Question: I'm using PCA to generate the Biplot from my dataset <URL> with the tool S-Plus
The script to run my data is:
'''
a= princomp(x = ~ ., data = Week.2.Mon.portsweep,scores=T,cor =F)
a$loadings
a$scores
biplot(a,scale=F)
'''
The biplot result is

With my knowledge, I interpret the biplot as following:
1. Left & bottom axes: Scores of PC1 & PC2
2. Right & top axes: Loadings values of PC1 & PC2
3. The observations are in black and plotted based on the scores of PCs
4. The arrow vectors indicate which variables account for most of PCs.
5. The position of arrow name is based on combination of loading values of PC1&PC2
6. Arrow length - ???
However, I dont know the what the length of arrow is based on.
I read some references that the length of arrow is proportion of variance. Is that true? How can we calculate it based on the biplot graph?
Could you guys help me ? Thanks
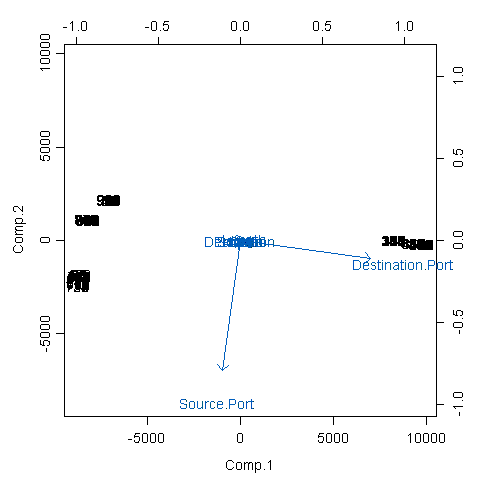
Answer: I looked inside the 'stats:::biplot.princomp' and 'stats:::biplot.default'. The lengths of arrows are calculated as follows.
(1) The 'scale = F' option of 'biplot' is specified.
'''
# Data generating process
set.seed(12345)
library(MASS)
n <- 100
mu <- c(1,-2,-0.5)
Sigma <- diag(rep(1,3))
X <- mvrnorm(n, mu=mu, Sigma=Sigma)
pca <- princomp(X, cor=T, scores=T)
biplot(pca, choices = 1:2, scale = F)
# Calculates arrow lengths
lam <- 1
len <- t(t(pca$loadings[, 1:2]) * lam)*0.8
# Plot arrows in green and see if overlap the red ones
mapply(function(x,y) arrows(0, 0, x, y, col = "green",
length = .1), x=len[,1], y=len[,2])
'''
<URL>
(2) The 'scale = 0.5' option of 'biplot' is specified.
'''
scale <- 0.5
biplot(pca, choices = 1:2, scale = scale)
lam <- (pca$sdev[1:2]*sqrt(pca$n.obs))^scale
len <- t(t(pca$loadings[, 1:2]) * lam)*0.8
mapply(function(x,y) arrows(0, 0, x, y, col = "green", length = .1),
len[,1], len[,2])
'''
<URL>